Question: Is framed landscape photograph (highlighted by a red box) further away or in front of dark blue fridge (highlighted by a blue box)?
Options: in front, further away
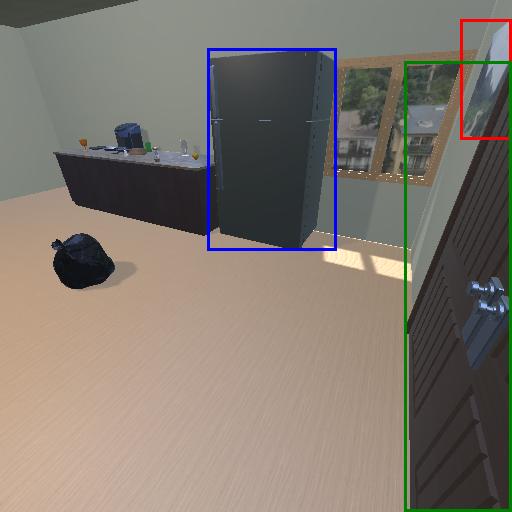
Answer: in front